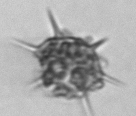
Label: Dictyocha